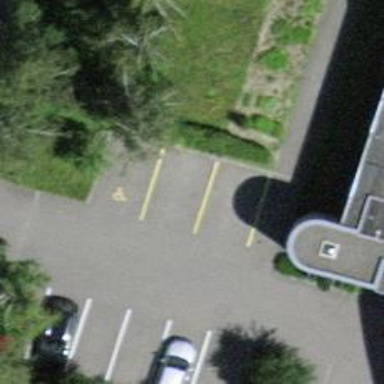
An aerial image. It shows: Charging station.